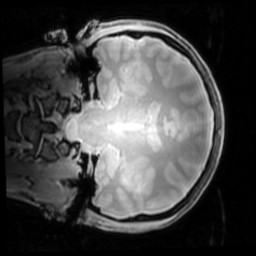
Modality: PDw
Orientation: coronal
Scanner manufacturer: philips
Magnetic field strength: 7 T
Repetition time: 0.008 s
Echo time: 0.001974 s